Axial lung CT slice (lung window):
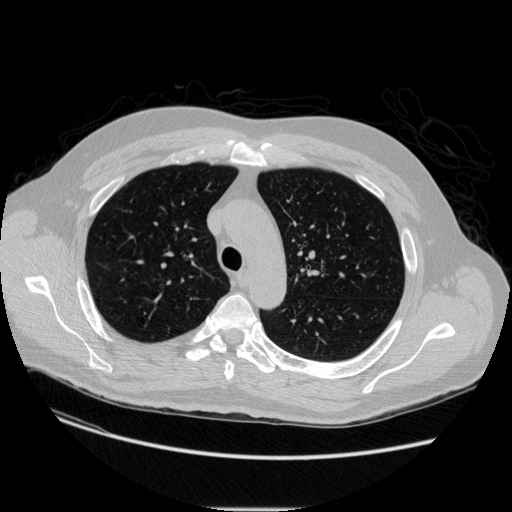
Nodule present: no